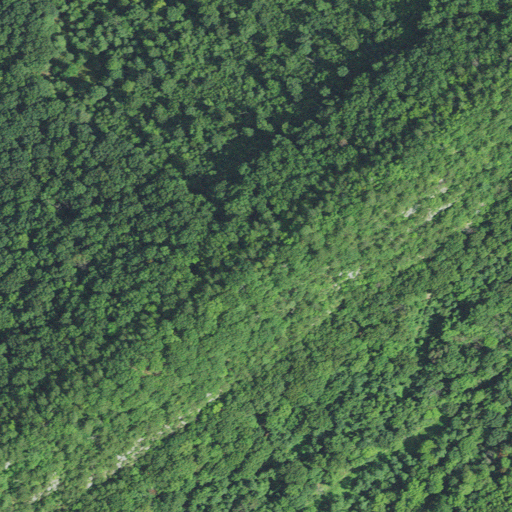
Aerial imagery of ridge(s) in West Virginia named Rocky Ridge containing deciduous forest and mixed forest